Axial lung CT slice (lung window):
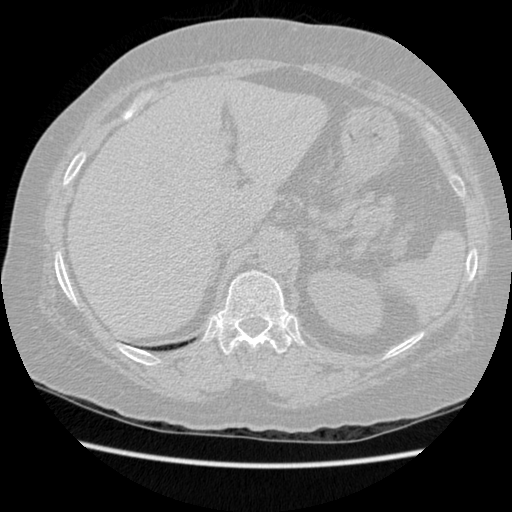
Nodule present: no